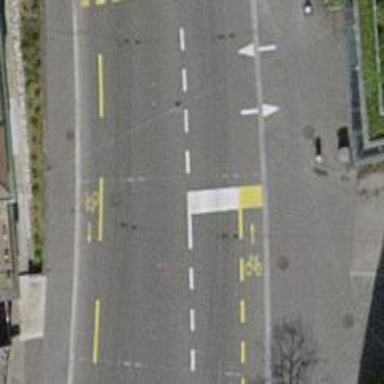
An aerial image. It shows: Road with traffic signals.